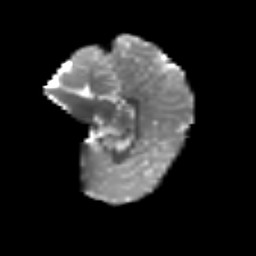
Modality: T2w
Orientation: sagittal
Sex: male
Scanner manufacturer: siemens
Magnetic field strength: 3 T
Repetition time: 5 s
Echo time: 0.071 s